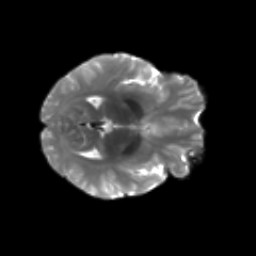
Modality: T2w
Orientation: axial
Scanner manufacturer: siemens
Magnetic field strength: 3 T
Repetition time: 4.16 s
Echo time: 0.0806 s